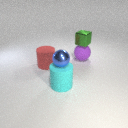
large purple rubber sphere below small green metal cube